Field crop: maize
Growth stage: 2
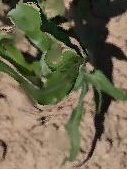
Species: maize